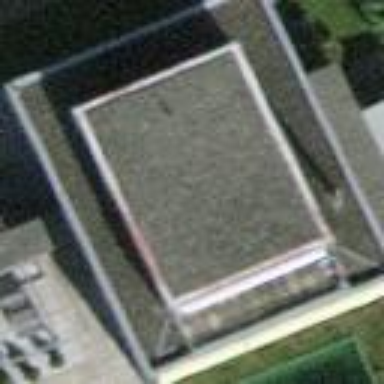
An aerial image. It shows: Detached building.